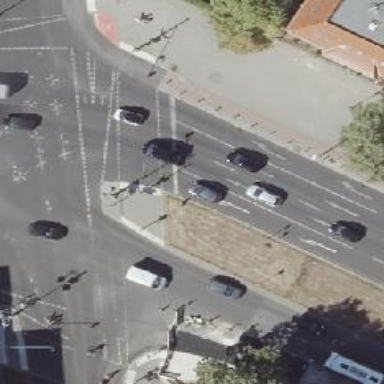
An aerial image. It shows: Footway that serves as traffic island.